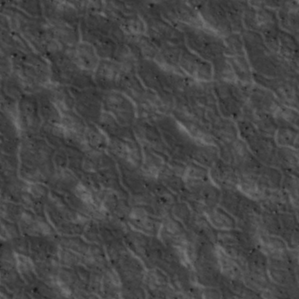
Label: non_frost